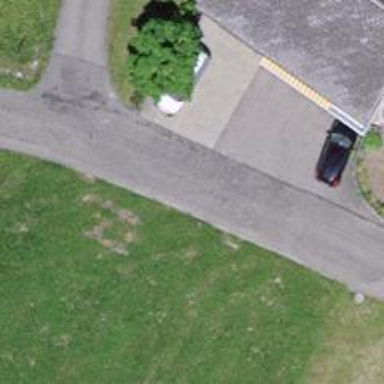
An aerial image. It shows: Unclassified road with asphalt surface.